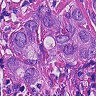
Metastatic tissue present: yes